Question: I am using the IPython qtconsole and the directories are dark blue and I can't seem to find any way to change this in the theme. I'm using pygments with the monokai theme for the syntax highlighting.

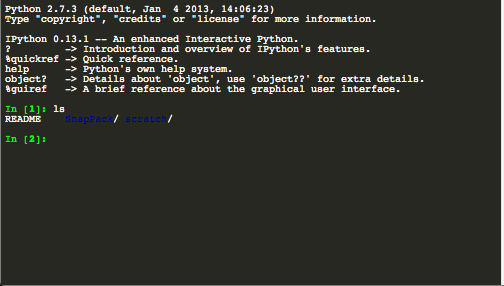
Answer: This coloring is actually done by 'ls' itself.
You can use the LSCOLORS ( on OS X / BSD, or LS_COLORS on Linux) environment variable to customize this.
Here is a <URL> for generating an LSCOLORS value.
You can probably Google-about for peoples favored dark-background LSCOLORS values.
Then just set the variable, either in Python:
'''
import os
os.environ['LSCOLORS'] = 'gxfxcxdxbxegedabagacad'
'''
or in your shell session prior to launching IPython (or .bashrc, etc.):
'''
$> export LSCOLORS=gxfxcxdxbxegedabagacad
$> ipython qtconsole
'''
see also: <URL>